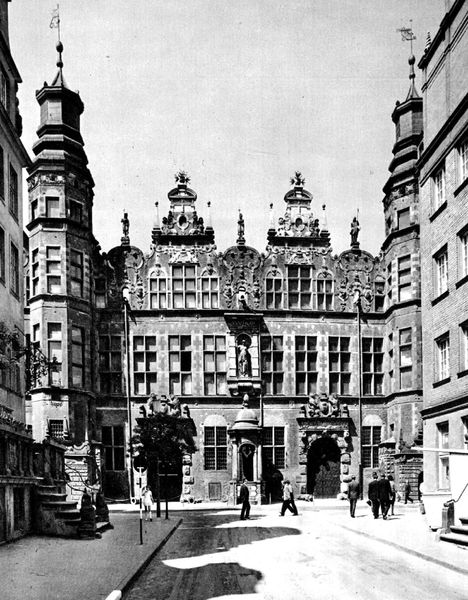
Titel: Großes Arsenal (Grosse Waffenkammer)
Künstler: Antonius van Opbergen
Standort: Danzig (Gdansk), Großes Arsenal (EU - PL)
Schlagwörter: baum, himmel, schatten, menschen, stadt, fenster, laterne, männer, straße, dach, gebäude, haus, architektur, häuser, figur, turm, skulptur, fahnen, fassade, passanten, giebel, treppe, treppen, ornamente, tor, foto, fotografie, eingang, bürgersteig, türme, schwarz-weiß, gehweg, bürger, rathaus, photo, voluten, spaziergänger, wien, fotographie, sonneneinfall, mittelgrund, bums, spaziergängr, stichstraße